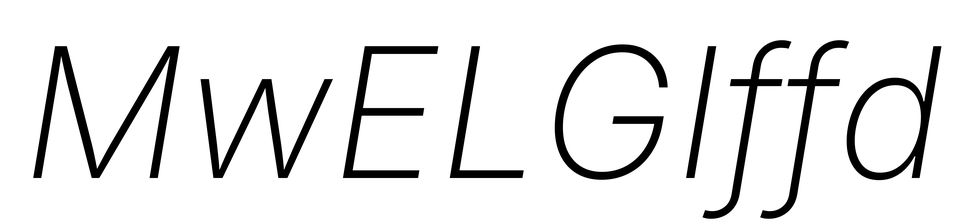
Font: Inter-Italic_ExtraLight_Italic